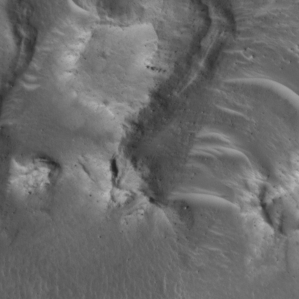
Label: non_frost